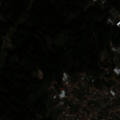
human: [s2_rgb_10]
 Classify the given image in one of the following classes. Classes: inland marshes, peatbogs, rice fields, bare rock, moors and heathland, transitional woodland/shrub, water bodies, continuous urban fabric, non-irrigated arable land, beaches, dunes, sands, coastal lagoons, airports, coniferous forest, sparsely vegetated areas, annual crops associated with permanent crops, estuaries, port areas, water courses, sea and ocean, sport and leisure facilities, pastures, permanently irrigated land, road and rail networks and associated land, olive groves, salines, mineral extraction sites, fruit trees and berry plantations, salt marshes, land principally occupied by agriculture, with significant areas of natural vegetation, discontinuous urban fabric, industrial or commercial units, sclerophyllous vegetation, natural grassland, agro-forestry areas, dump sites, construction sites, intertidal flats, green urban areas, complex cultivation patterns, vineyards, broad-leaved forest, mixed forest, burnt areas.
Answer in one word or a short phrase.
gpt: discontinuous urban fabric, land principally occupied by agriculture, with significant areas of natural vegetation, coniferous forest